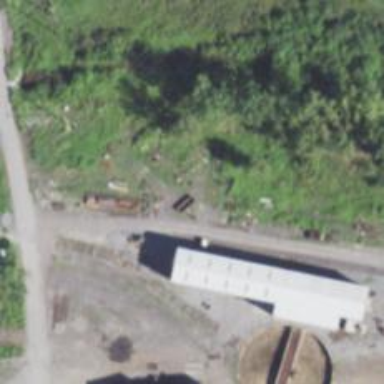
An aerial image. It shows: Yard for service or maintenance purposes.